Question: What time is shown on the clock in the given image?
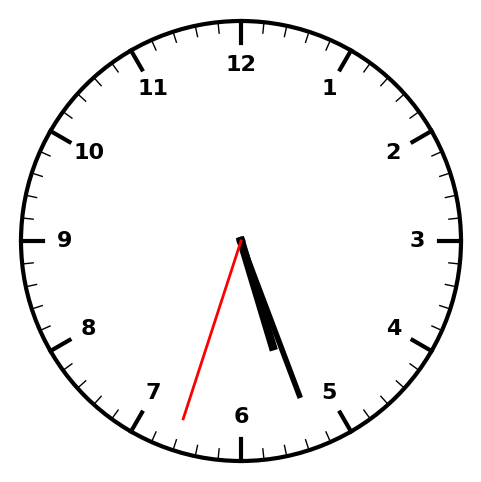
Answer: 05:26:33